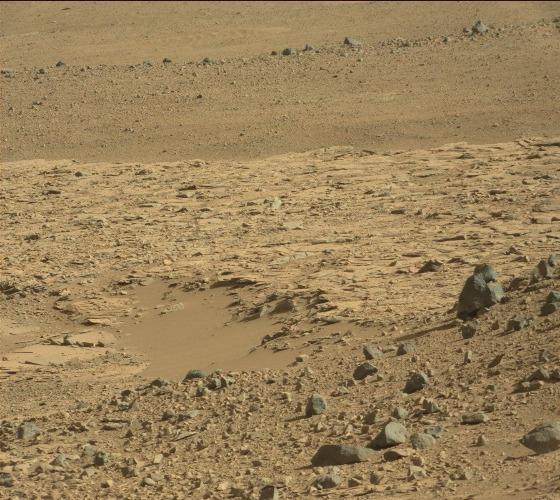
Terrain classes present: Bedrock, Gravel / Sand / Soil, Rock